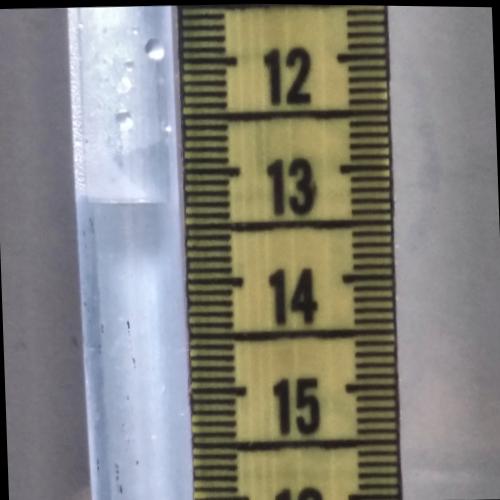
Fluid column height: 13.3 cm